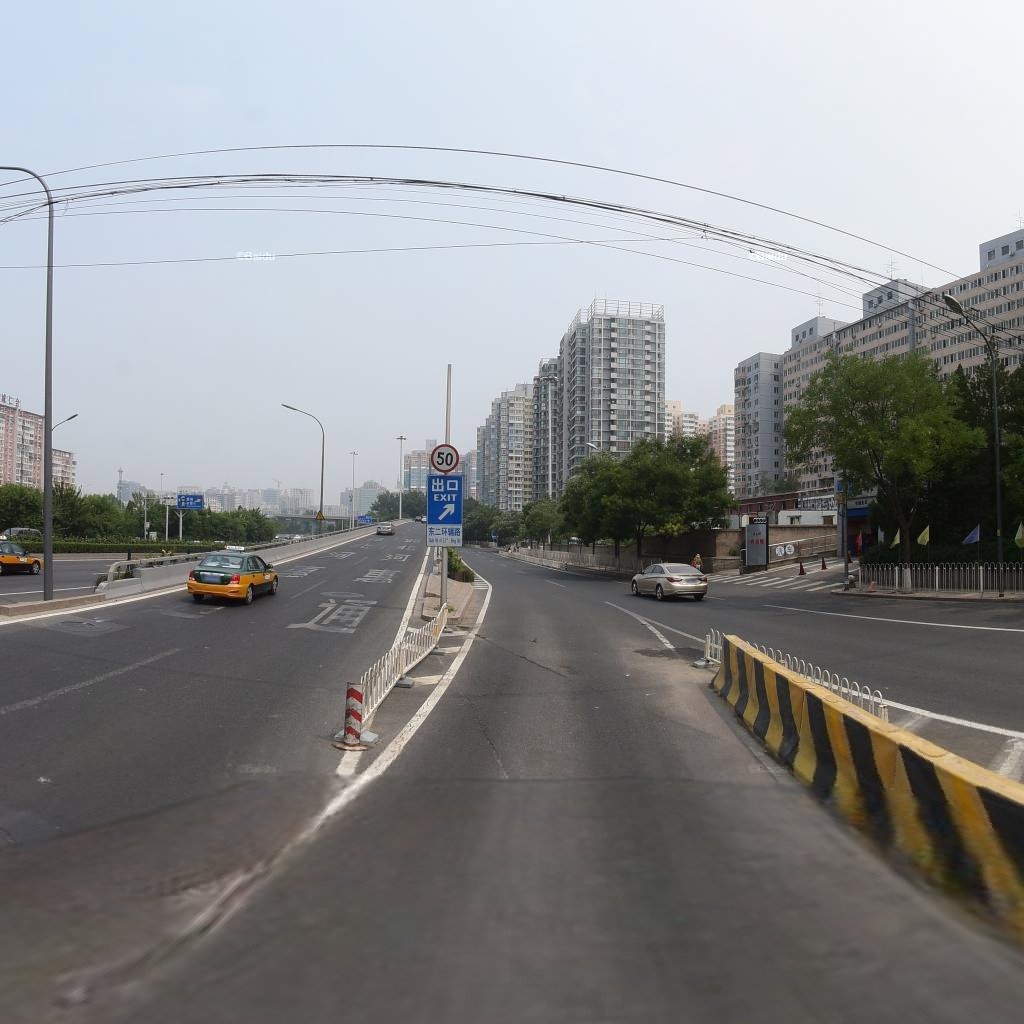
Region: Dongcheng
Road damage annotations: longitudinal crack, longitudinal crack, manhole cover